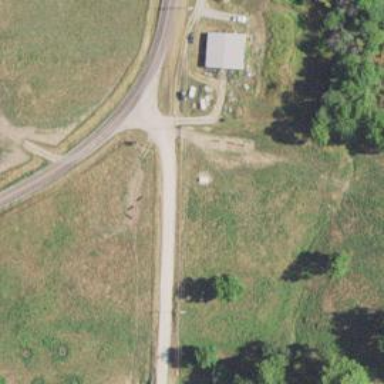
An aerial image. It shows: Unclassified road.